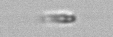
Label: flagellate_morphotype3